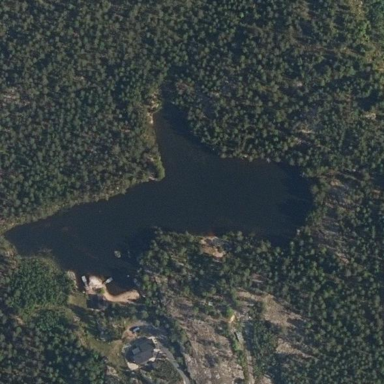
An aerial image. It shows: Pond with natural water.